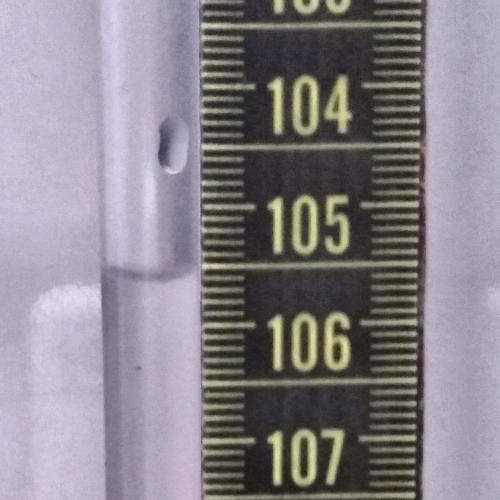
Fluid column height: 105.6 cm